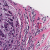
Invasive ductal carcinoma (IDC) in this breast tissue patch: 1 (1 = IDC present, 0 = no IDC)